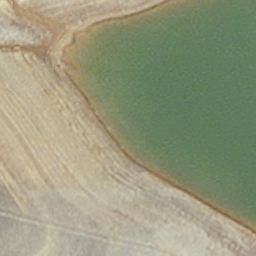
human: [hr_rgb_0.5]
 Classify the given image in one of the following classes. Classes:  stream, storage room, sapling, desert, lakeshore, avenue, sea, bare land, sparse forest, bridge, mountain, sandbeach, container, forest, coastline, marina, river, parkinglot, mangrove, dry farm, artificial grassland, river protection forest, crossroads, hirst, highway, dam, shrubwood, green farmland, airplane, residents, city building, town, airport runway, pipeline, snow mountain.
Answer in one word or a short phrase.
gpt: hirst